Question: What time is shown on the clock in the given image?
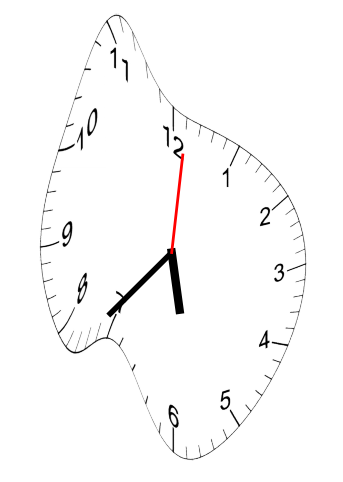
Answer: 05:37:01